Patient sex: F
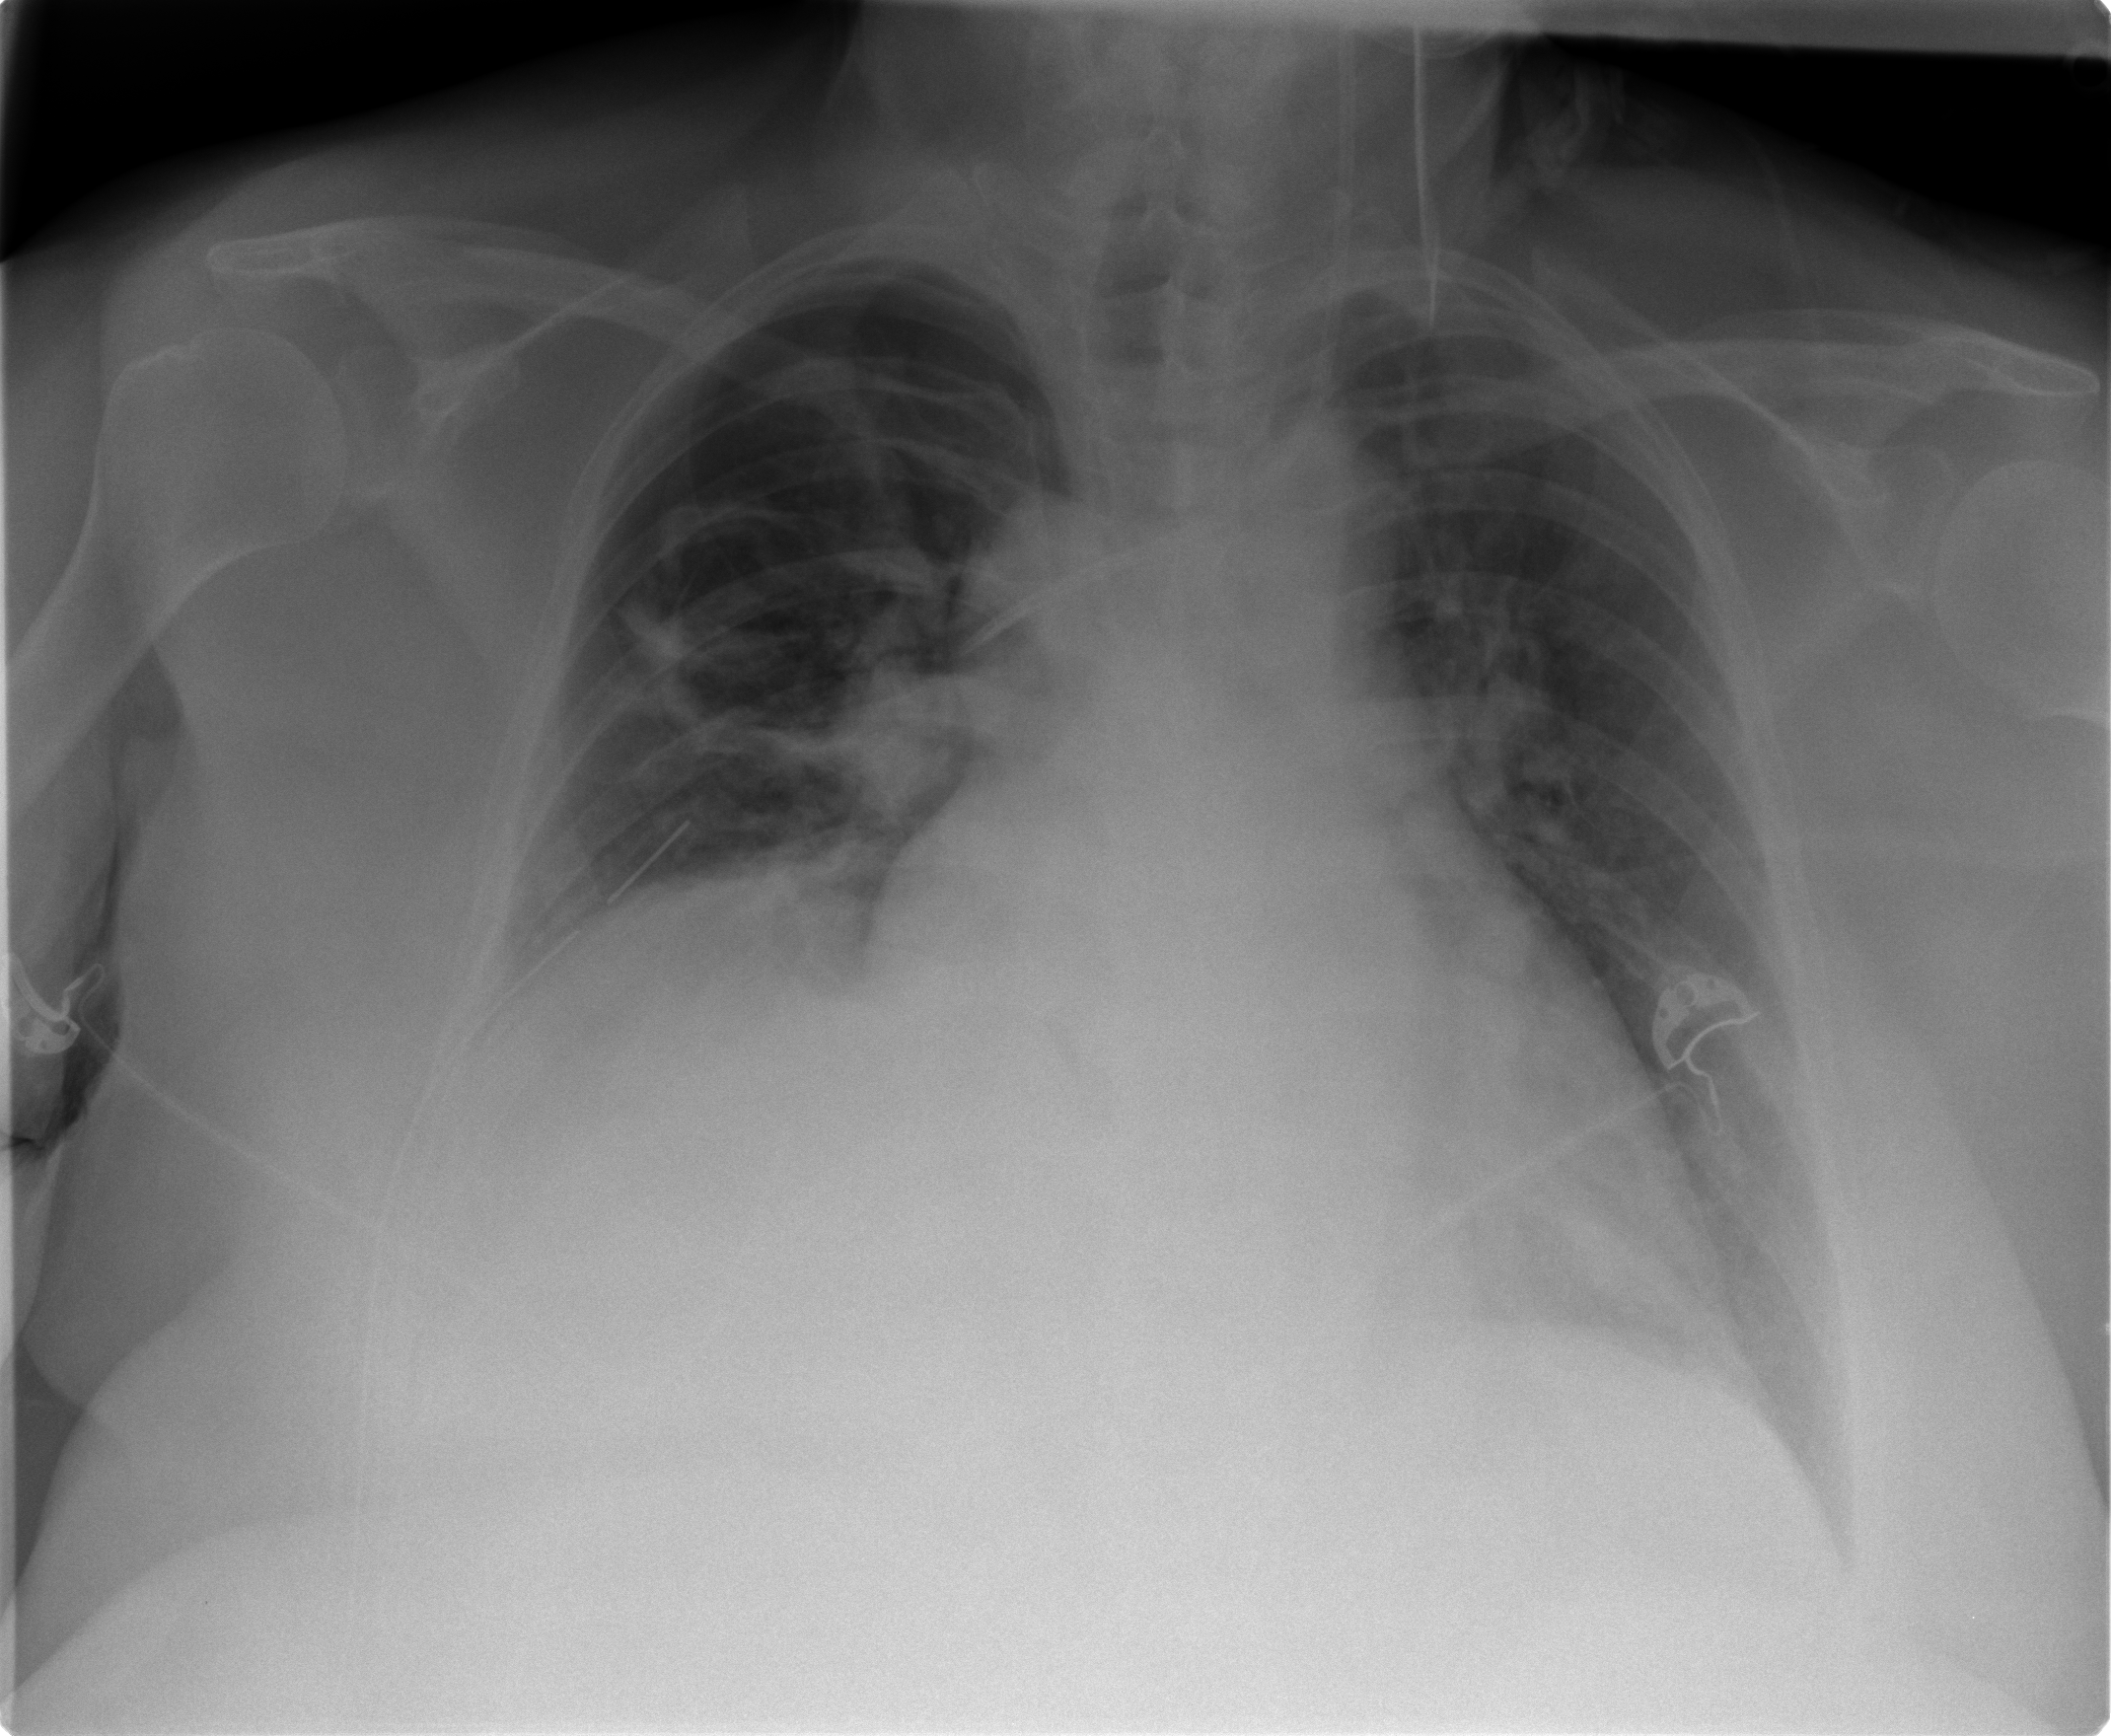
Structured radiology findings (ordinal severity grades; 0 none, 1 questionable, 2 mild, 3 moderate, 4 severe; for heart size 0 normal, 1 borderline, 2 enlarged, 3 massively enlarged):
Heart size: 2
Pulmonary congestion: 2
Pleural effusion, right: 1
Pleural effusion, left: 0
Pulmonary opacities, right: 2
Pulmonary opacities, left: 2
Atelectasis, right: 2
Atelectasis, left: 1